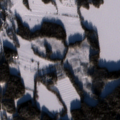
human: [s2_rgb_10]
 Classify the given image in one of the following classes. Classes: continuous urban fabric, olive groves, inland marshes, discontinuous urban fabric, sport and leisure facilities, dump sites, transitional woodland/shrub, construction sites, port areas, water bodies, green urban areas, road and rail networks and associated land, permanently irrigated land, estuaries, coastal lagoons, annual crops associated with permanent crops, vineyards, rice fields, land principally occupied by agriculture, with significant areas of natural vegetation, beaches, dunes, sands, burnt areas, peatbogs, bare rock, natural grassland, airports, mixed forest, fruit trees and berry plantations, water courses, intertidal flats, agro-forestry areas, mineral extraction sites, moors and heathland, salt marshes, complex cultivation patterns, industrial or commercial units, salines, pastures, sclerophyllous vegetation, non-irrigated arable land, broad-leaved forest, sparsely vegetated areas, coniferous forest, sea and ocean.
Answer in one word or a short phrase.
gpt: land principally occupied by agriculture, with significant areas of natural vegetation, coniferous forest, mixed forest, transitional woodland/shrub, water bodies